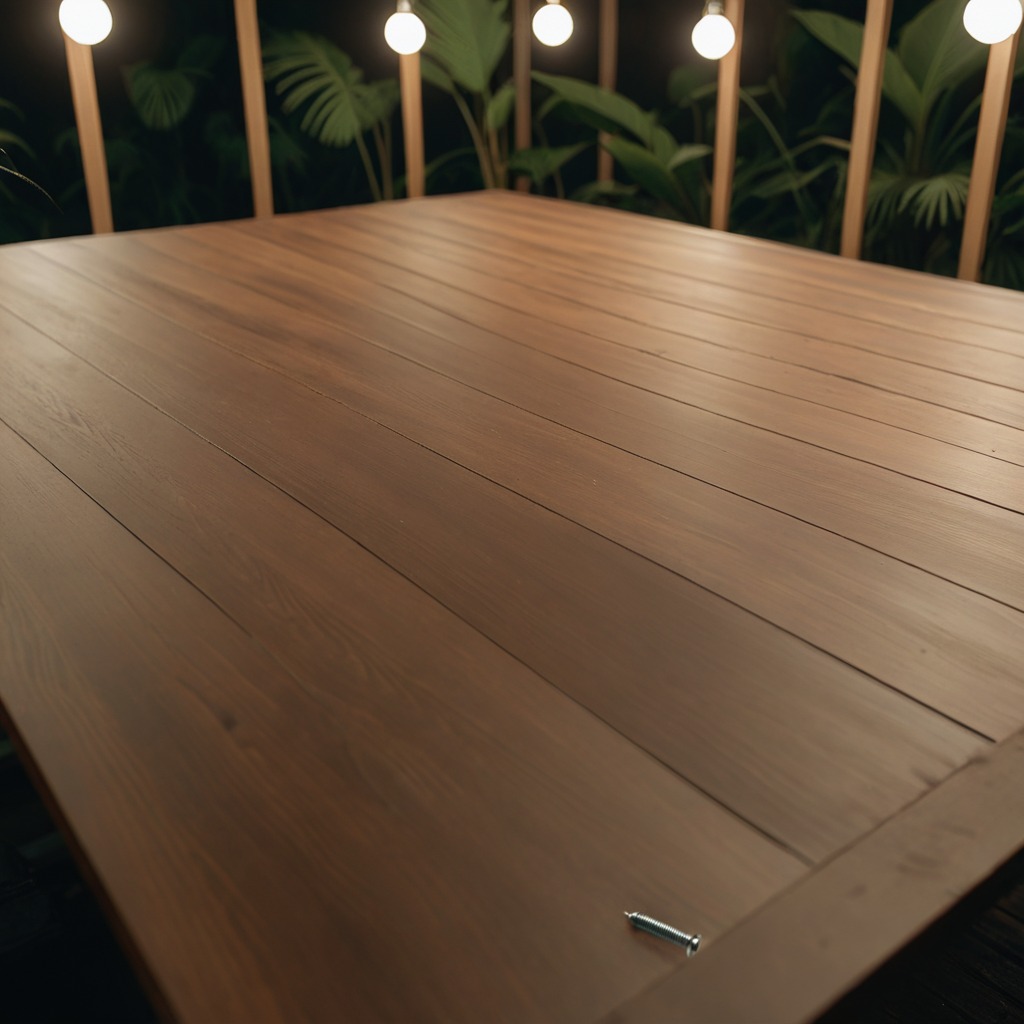
A metal screw is lying on the wooden table.